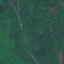
Land use / land cover: Forest